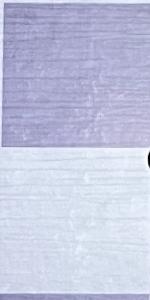
Label: Empty